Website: home-depot
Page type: review-order
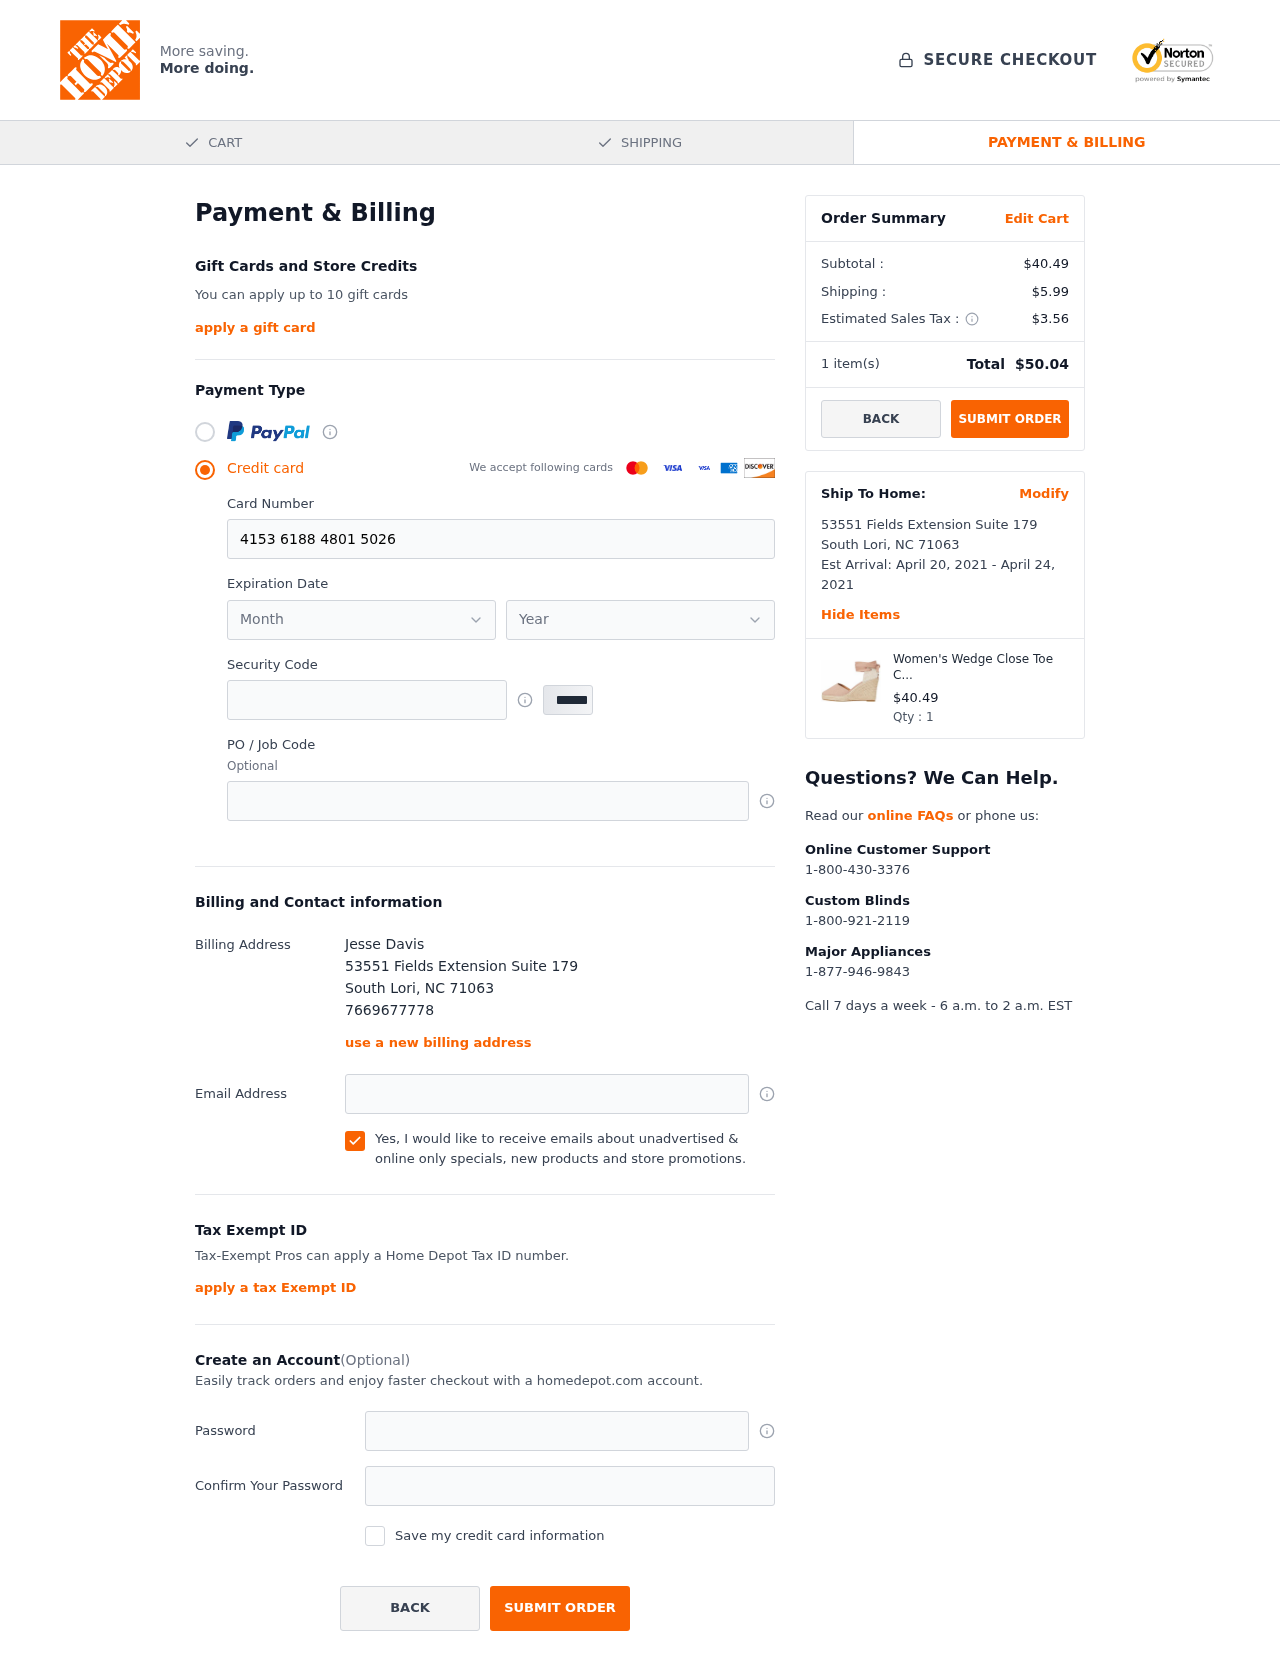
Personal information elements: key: PII_CARD_EXPIRY_MONTH
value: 10
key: PII_CARD_EXPIRY_YEAR
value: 28
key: PII_CITY
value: South Lori
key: PII_FULLNAME
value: Jesse Davis
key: PII_PHONE
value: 7669677778
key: PII_POSTCODE
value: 71063
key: PII_STATE_ABBR
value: NC
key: PII_STREET
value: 53551 Fields Extension Suite 179
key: PII_CARD_NUMBER
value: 4153 6188 4801 5026
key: PII_CARD_CVV
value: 799
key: PII_JOB_CODE
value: WO-637281
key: PII_EMAIL
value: jesse.davis@hotmail.com
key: PII_STREET2
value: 53551 Fields Extension Suite 179
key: PII_POSTCODE2
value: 71063
Product elements: key: PRODUCT1_NAME
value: Women's Wedge Close Toe Canvas Espadrille Sandal, Pink, 8 US
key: PRODUCT1_PRICE
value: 40.49
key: PRODUCT1_QUANTITY
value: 1
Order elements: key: ORDER_SUBTOTAL
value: $40.49
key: ORDER_SHIPPING_COST
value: $5.99
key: ORDER_TAX
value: $3.56
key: ORDER_NUM_ITEMS
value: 1
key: ORDER_TOTAL
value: $50.04
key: ORDER_SHIPPING_DATE
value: April 20, 2021
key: ORDER_DELIVERY_DATE
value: April 24, 2021